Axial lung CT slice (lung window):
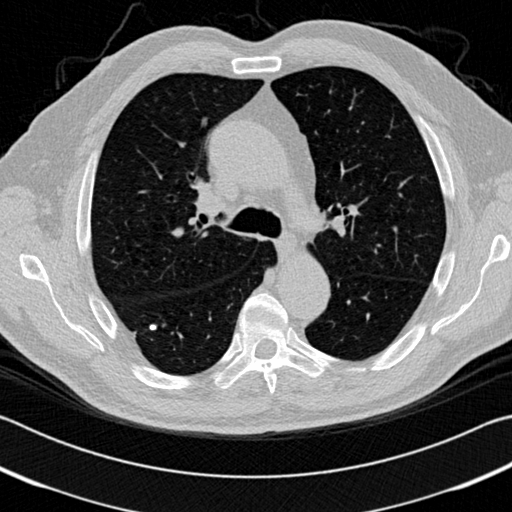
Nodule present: yes
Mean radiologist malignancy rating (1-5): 1